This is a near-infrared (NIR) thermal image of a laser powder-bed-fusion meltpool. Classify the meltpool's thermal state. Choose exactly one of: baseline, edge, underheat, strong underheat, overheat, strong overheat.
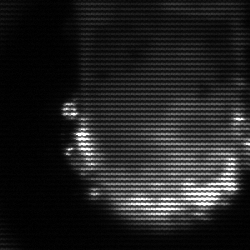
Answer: baseline